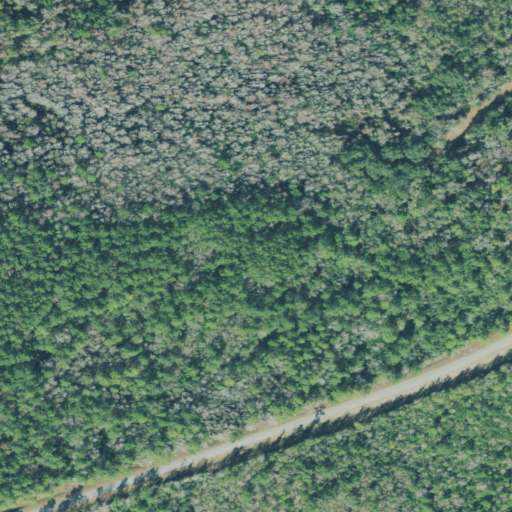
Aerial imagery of island in Georgia named Colonels Island containing woody wetlands, evergreen forest, open development, shrub, and low intensity development